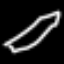
Label: pencil